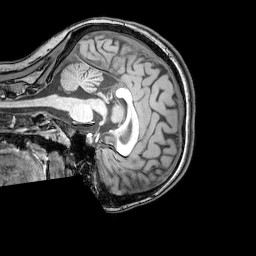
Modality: T1w
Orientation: sagittal
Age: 20
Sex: female
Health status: healthy
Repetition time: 0.081 s
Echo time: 0.037 s